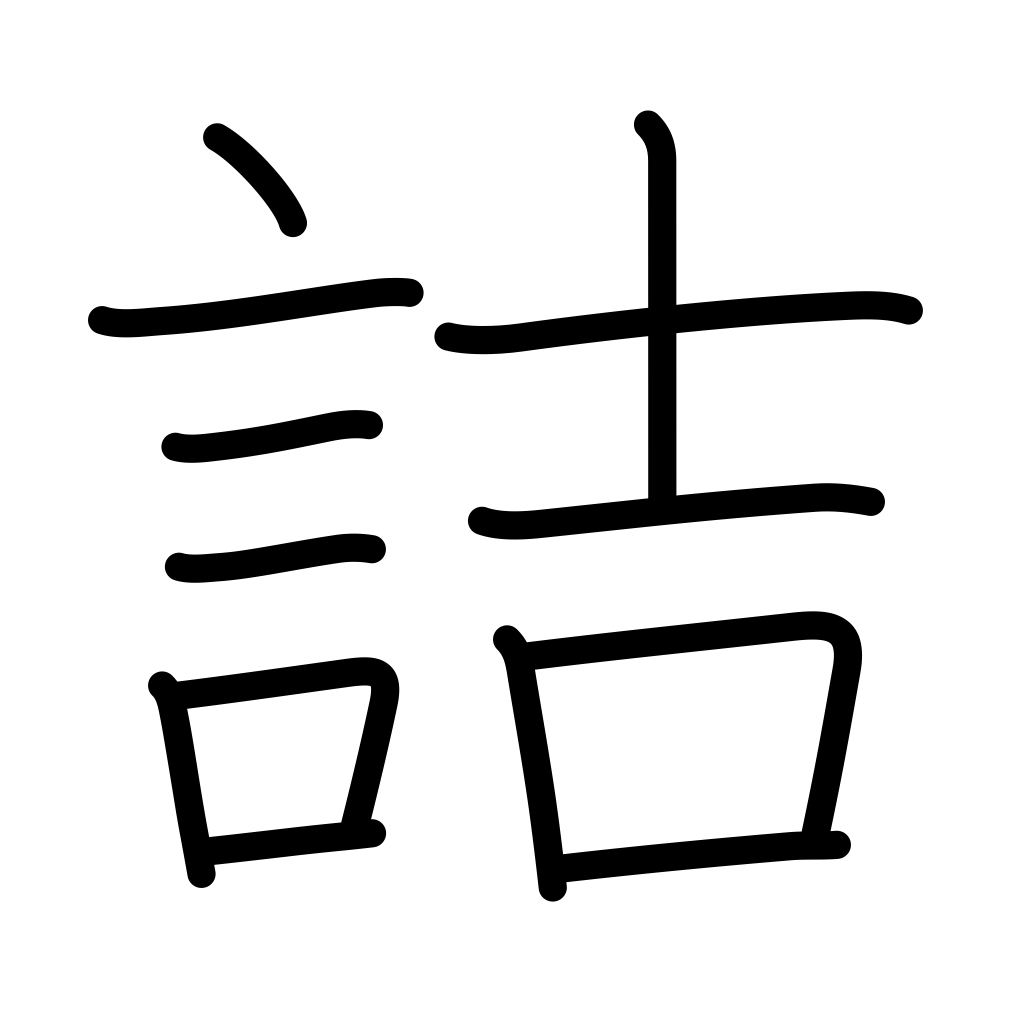
Meaning: packed, close, pressed, reprove, rebuke, blame